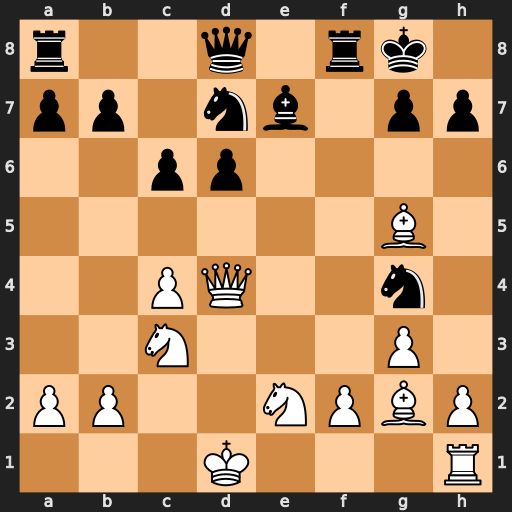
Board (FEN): r2q1rk1/pp1nb1pp/2pp4/6B1/2PQ2n1/2N3P1/PP2NPBP/3K3R
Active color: w
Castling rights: -
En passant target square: -
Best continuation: Bxe7 Qxe7 Qxg4